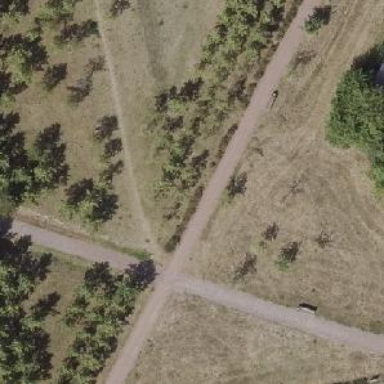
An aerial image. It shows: Path.